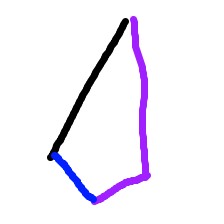
Shape: kite